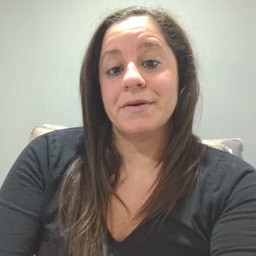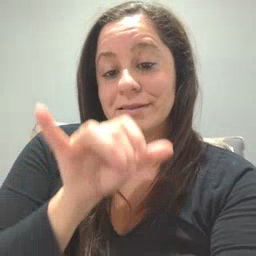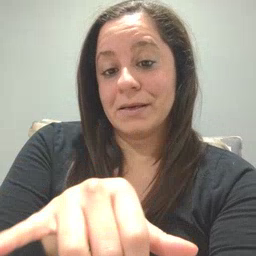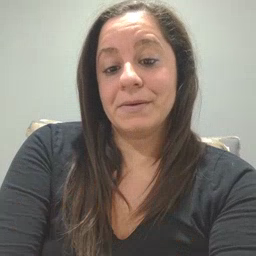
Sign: stay